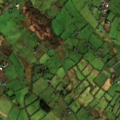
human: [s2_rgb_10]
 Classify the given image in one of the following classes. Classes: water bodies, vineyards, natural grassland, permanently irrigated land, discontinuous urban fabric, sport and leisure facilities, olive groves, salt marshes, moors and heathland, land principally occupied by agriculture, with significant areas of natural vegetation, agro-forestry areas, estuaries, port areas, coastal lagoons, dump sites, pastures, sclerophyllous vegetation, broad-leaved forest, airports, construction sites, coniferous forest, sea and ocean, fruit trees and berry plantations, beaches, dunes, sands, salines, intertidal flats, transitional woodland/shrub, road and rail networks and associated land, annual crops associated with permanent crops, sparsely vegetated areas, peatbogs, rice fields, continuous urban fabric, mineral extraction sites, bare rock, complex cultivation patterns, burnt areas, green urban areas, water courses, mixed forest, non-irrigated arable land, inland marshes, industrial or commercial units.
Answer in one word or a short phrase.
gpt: pastures